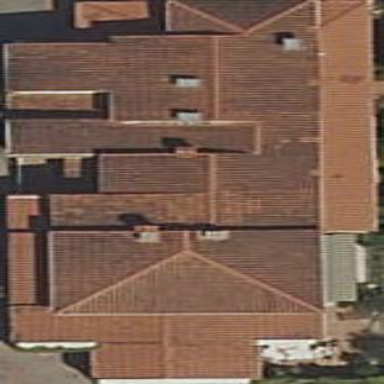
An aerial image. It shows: Terrace building.